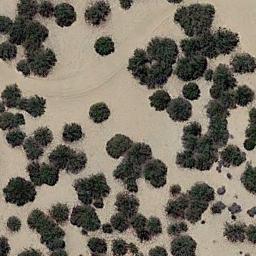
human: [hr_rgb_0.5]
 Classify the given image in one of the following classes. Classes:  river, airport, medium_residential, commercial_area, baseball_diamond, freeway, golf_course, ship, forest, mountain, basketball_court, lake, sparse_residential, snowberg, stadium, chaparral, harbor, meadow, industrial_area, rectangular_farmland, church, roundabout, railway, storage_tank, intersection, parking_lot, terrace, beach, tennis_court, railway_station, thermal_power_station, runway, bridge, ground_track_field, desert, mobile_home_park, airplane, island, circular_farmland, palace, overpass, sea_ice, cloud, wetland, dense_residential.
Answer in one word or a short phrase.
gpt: chaparral